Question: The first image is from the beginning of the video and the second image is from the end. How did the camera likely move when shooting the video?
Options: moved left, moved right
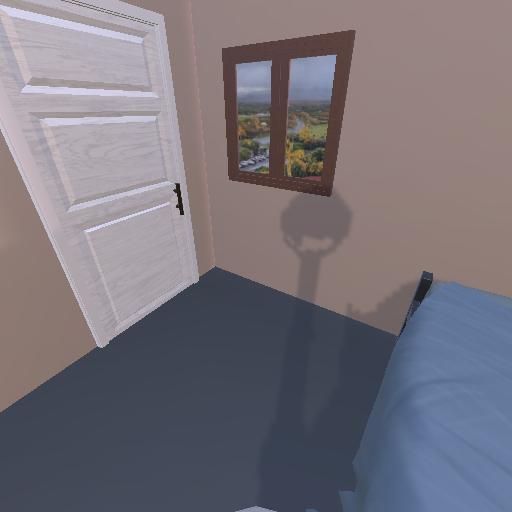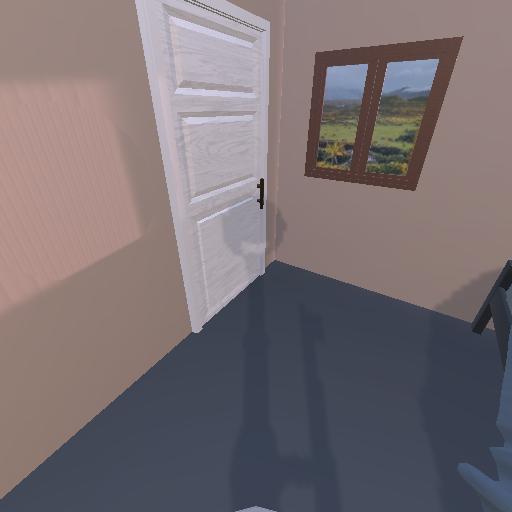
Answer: moved left